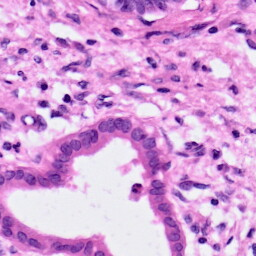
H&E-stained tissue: Pancreatic